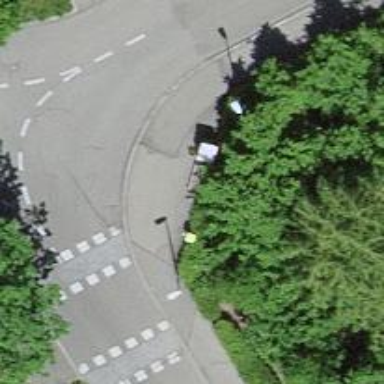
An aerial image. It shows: Post box is visible.